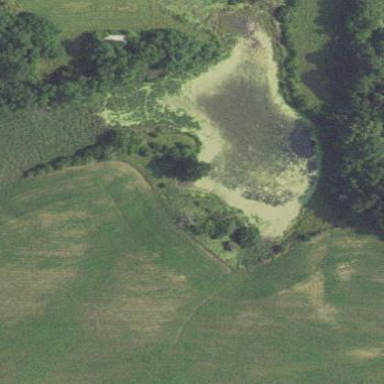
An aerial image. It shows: Pond surrounded by natural water.